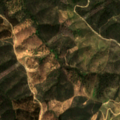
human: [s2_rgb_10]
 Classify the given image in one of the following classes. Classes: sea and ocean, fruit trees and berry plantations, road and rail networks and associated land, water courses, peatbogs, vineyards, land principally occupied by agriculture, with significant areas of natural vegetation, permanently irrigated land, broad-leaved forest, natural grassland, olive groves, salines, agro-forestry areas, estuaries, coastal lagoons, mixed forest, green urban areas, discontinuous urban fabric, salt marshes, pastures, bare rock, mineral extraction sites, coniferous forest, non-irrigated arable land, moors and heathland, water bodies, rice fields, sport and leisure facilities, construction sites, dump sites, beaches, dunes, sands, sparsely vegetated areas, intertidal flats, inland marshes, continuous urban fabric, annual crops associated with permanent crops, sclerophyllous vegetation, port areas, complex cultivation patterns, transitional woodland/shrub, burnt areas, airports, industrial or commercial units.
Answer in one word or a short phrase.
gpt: pastures, land principally occupied by agriculture, with significant areas of natural vegetation, broad-leaved forest, transitional woodland/shrub